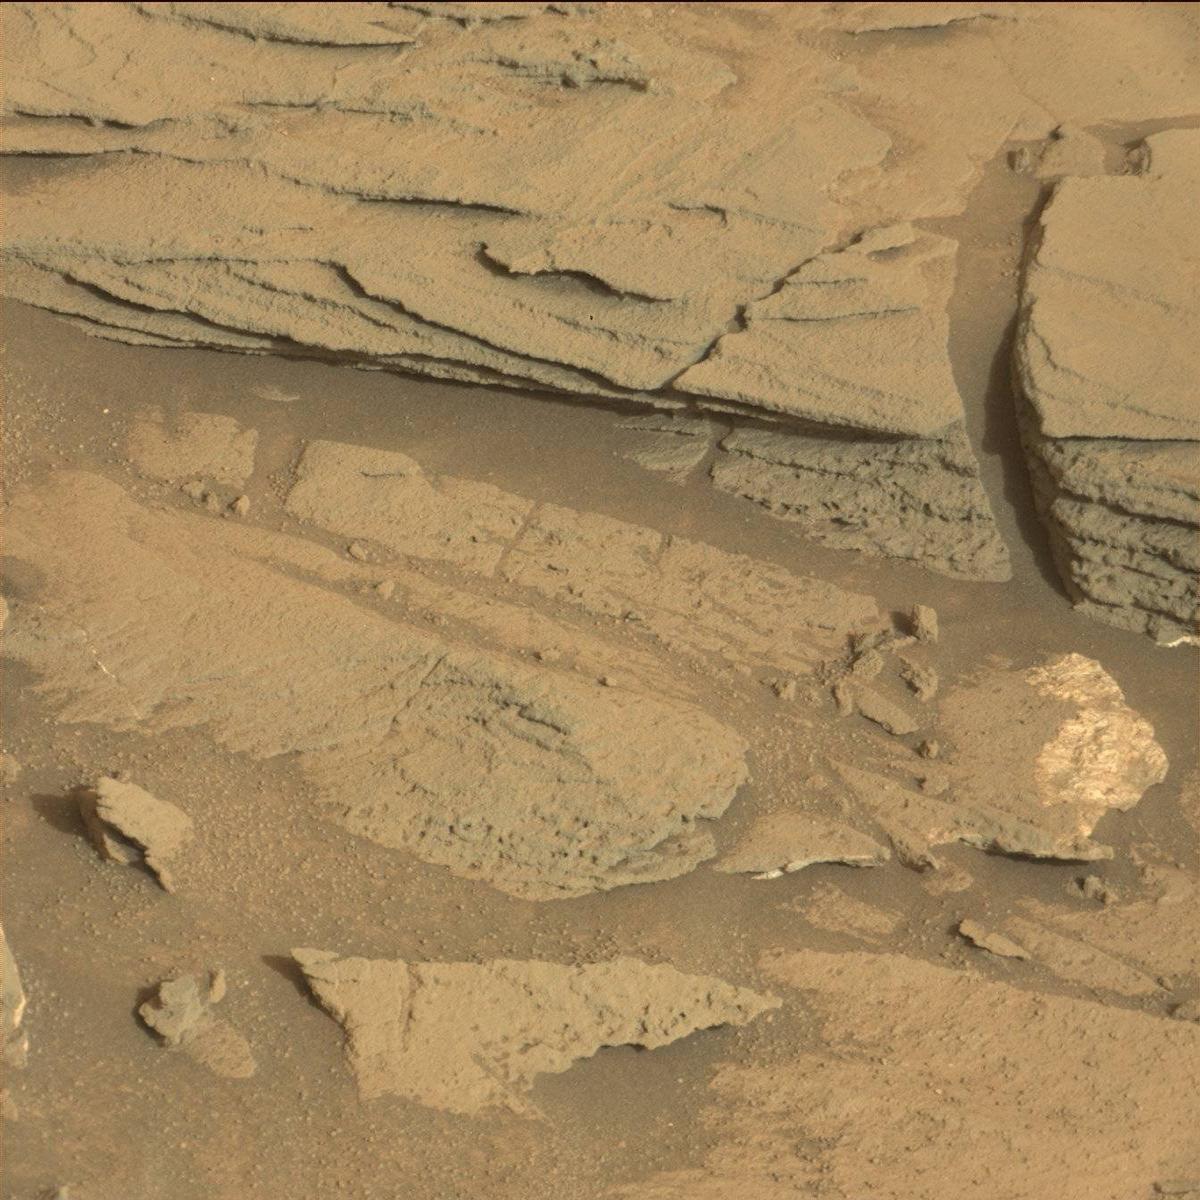
Terrain classes present: Bedrock, Sand / Soil